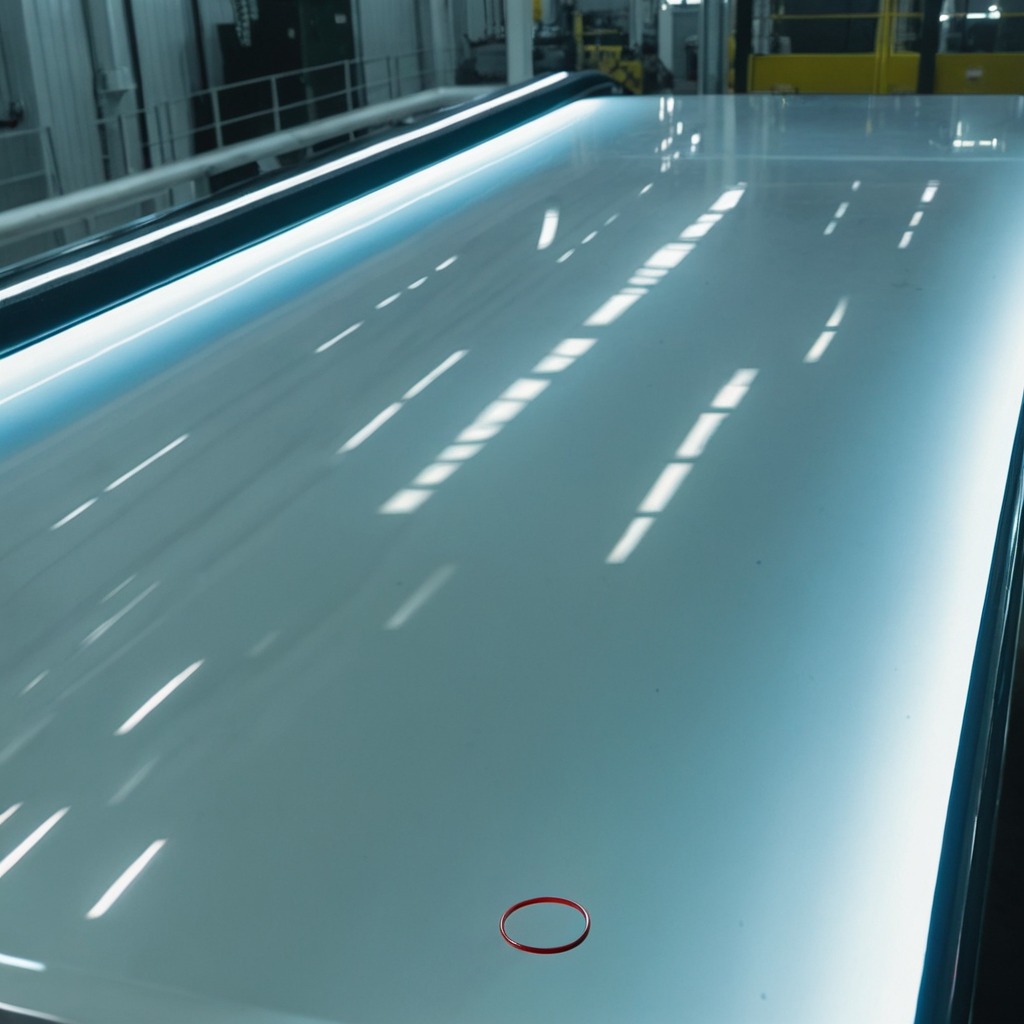
A rubber O-ring lying on a high-gloss table in a ship maintenance bay industrial lighting.